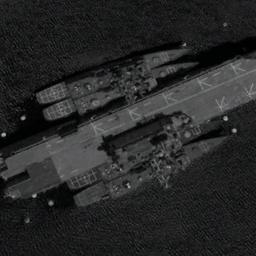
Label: ship